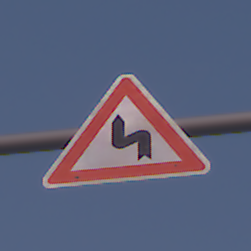
Verkehrszeichen: DoppelkurveZunaechstLinks
Umgebung: Outdoor, Nature
Tageszeit: SunriseSunset
Wetter: Clear
Licht: Natural
Jahreszeit: NotSpecified
Kontrast: LowContrast